Interaction volume radius: 5 \u00c5
Interaction volume height: 15 \u00c5
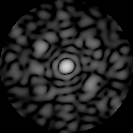
Disorder parameter: 0.6692